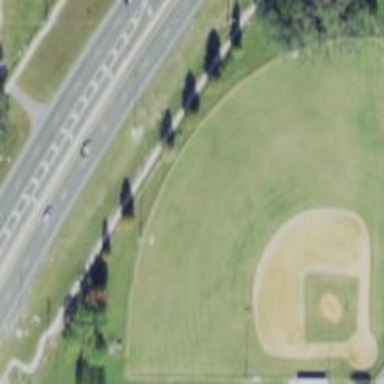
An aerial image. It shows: Baseball pitch for leisure land activities.